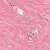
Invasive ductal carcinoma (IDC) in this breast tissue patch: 0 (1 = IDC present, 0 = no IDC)